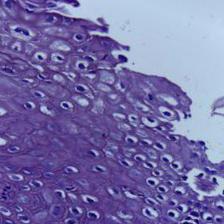
Diagnosis: Normal